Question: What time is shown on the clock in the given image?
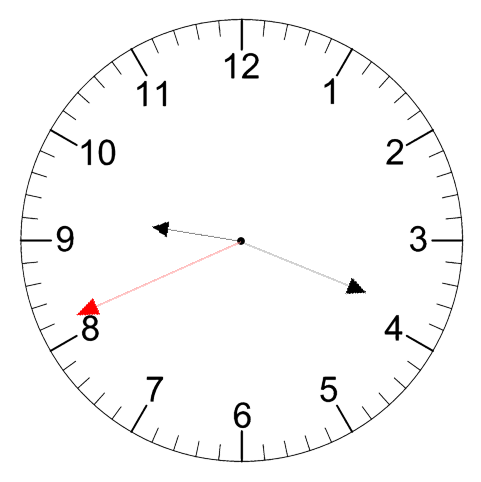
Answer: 09:18:41